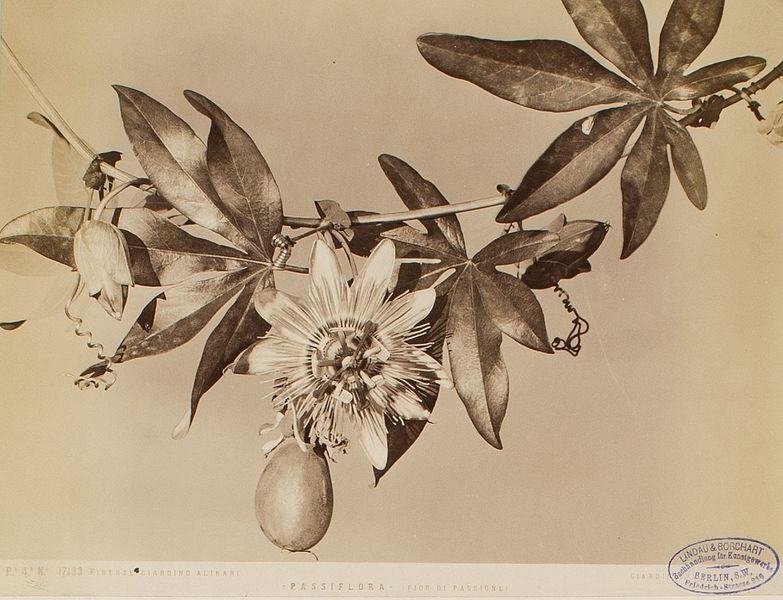
Titel: Passionsblume (Passiflora) mit Passionsfrucht, Giardino Alinari, Florenz
Künstler: Fratelli Alinari
Standort: Hamburg
Institution: Museum für Kunst und Gewerbe Hamburg
Schlagwörter: blumen, frucht, foto, fotografie, photographie, photo, albumin, lichtbild, objektstudie, naturfotografie, sachfotografie, bildwerke, angewandte und bildende kunst, hessische systematik, früchte, blüte, tierfotografie, naturphotographie, tierphotographie, schwarzweißpositivverfahren, silbersalzverfahren, schwarzweißfotografie, objektstudien, sachphotographie, albuminpapier, pflanzenfotografie